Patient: sex M, age 47
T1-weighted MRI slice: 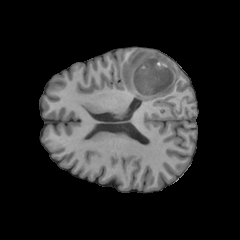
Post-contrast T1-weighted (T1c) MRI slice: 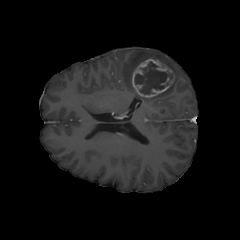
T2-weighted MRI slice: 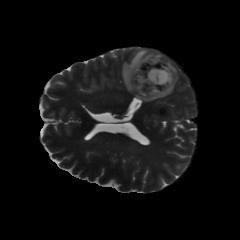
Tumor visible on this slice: yes
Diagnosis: Glioblastoma, IDH-wildtype
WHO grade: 4